Question: I have to replace a part of strings in fields rows. Perhaps if anybody have some knowledge about using the replace in string with pentaho.
string to replace:

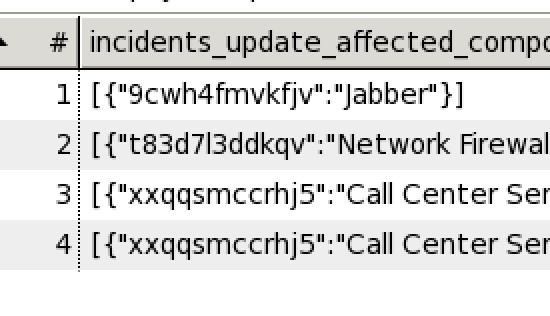
Answer: Use 'Replace in String' step. Type the String you want to search in the 'Search' field and in the 'Replace with' field, you have to type the String that will replace the existing String you searched.
You can always browse to '../Pentaho/design-tools/data-integration/samples/transformations' for the examples.